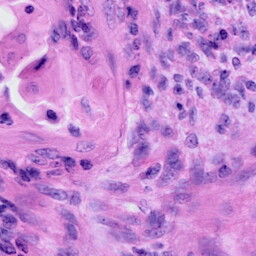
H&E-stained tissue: Cervix